Field crop: tomato
Growth stage: 2
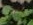
Species: solanum